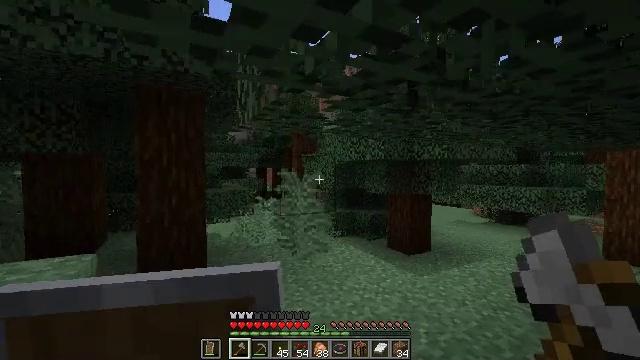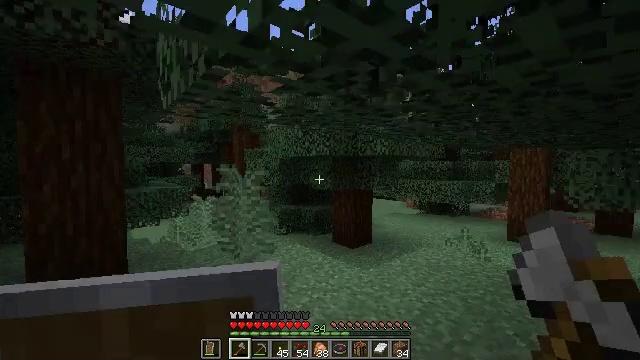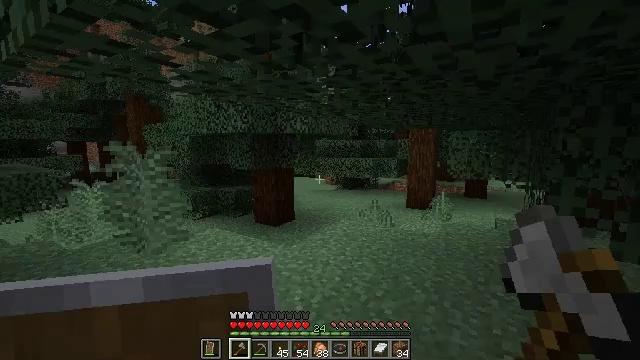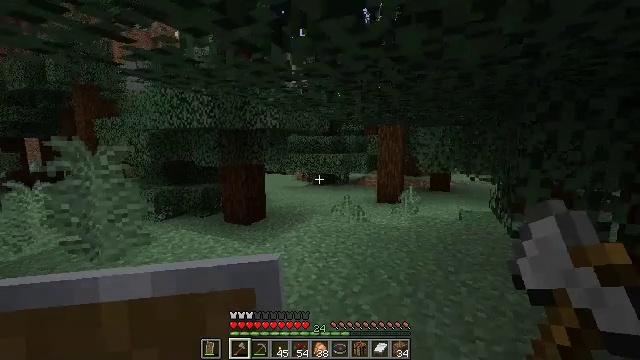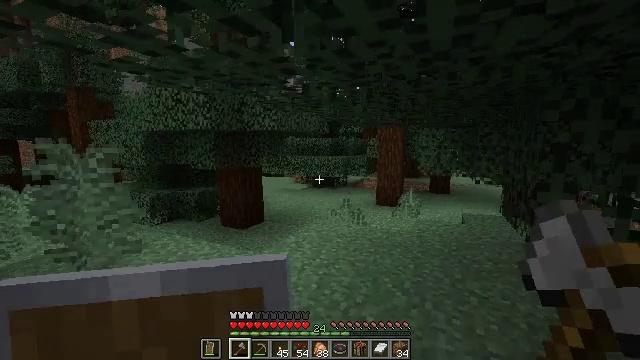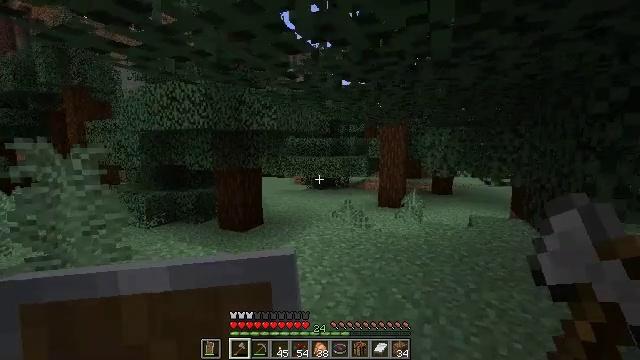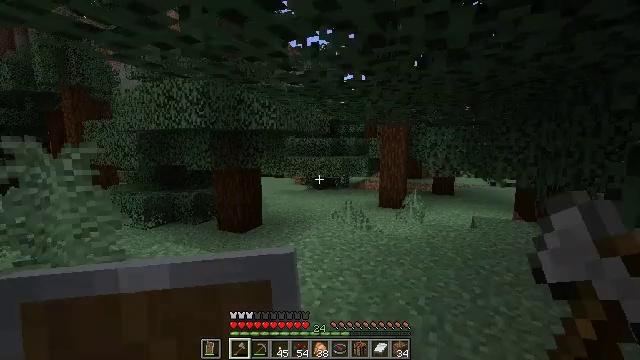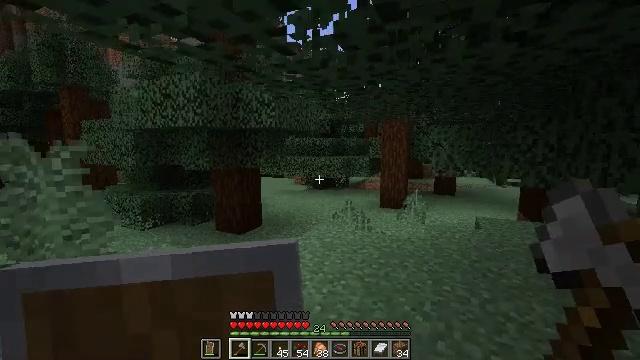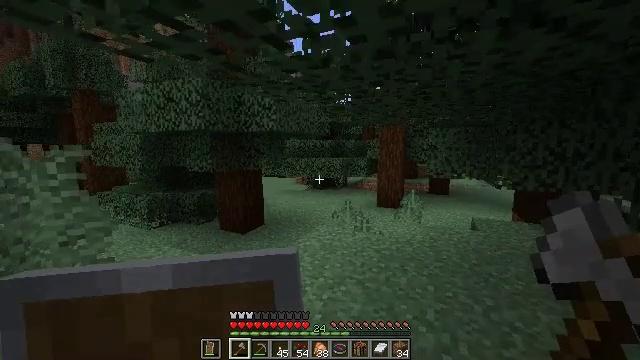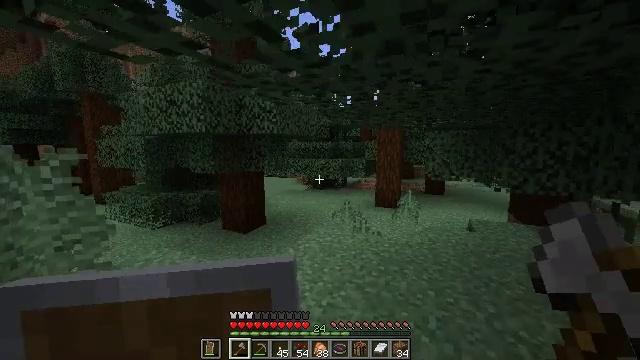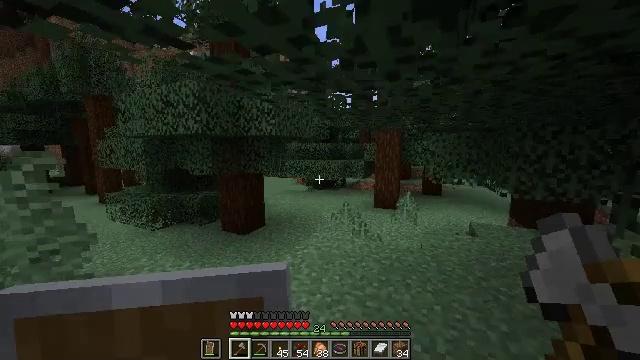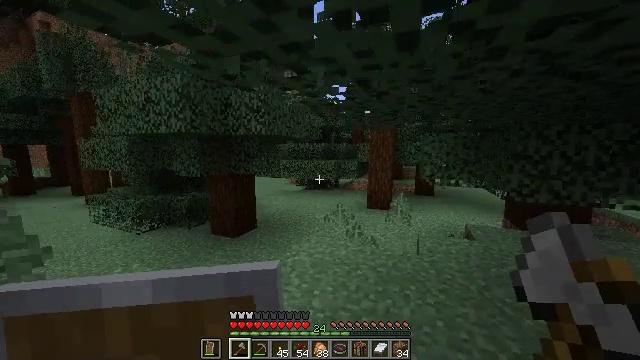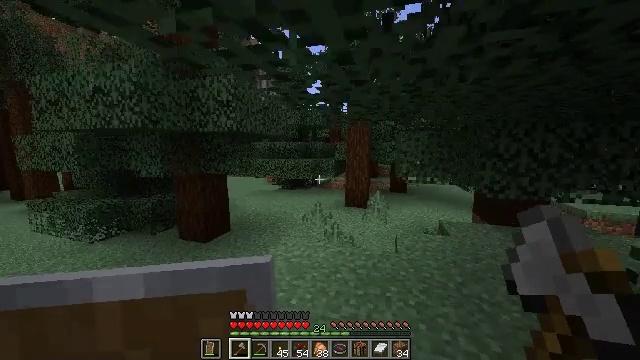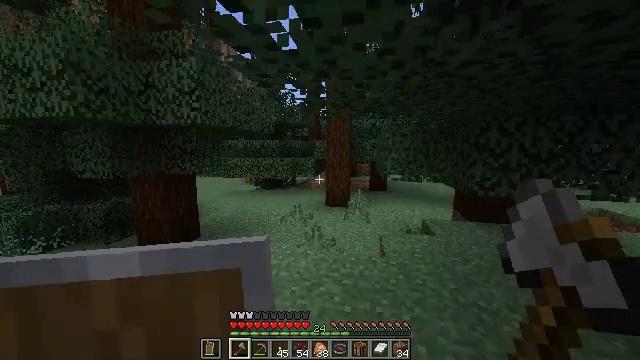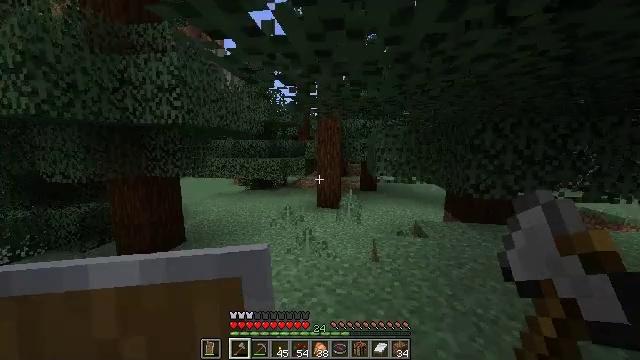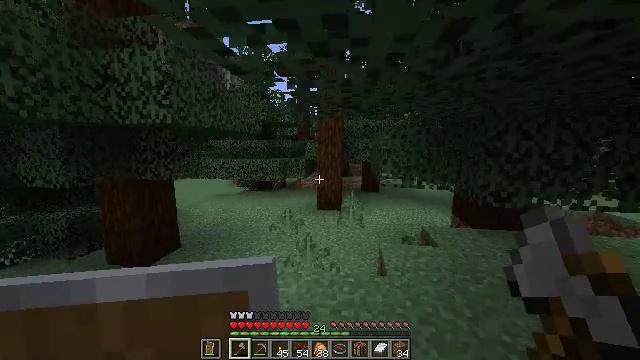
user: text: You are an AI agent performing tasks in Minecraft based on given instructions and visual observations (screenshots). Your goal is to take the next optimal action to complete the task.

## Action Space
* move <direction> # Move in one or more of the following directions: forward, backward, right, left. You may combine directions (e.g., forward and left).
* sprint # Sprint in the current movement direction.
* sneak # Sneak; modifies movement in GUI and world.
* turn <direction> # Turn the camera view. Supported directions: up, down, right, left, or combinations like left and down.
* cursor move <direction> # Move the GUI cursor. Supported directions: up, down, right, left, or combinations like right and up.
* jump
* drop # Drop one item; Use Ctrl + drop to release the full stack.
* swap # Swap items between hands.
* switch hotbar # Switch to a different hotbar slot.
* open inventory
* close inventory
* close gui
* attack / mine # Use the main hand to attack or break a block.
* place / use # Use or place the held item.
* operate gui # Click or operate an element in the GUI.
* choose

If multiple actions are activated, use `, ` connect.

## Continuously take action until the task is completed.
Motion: motion action
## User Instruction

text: Punch the spruce leaves to get saplings.
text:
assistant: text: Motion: turn right
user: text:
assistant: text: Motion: turn right and down
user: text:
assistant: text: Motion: move forward, turn right
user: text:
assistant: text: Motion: move forward
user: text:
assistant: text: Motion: move forward
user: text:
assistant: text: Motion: no_op
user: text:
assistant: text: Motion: move forward
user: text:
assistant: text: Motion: move forward
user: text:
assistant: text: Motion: move forward
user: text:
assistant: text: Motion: move forward
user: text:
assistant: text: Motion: move forward, turn right
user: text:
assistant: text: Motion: move forward, turn right
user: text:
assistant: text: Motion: move forward, turn right
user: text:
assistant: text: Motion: move forward, turn right
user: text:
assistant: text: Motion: move forward
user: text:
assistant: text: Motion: move forward
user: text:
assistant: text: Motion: move forward
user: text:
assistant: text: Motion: move forward
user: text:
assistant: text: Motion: move forward
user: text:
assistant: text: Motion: move forward
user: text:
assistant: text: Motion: move forward
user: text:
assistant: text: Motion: move forward, turn left
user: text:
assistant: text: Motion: move forward, turn left and up
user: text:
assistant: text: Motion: move forward, turn left
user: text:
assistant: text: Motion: move forward
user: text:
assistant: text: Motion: move forward
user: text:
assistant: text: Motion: move forward
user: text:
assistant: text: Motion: move forward
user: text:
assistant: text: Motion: move forward, turn left
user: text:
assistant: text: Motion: move forward, turn left